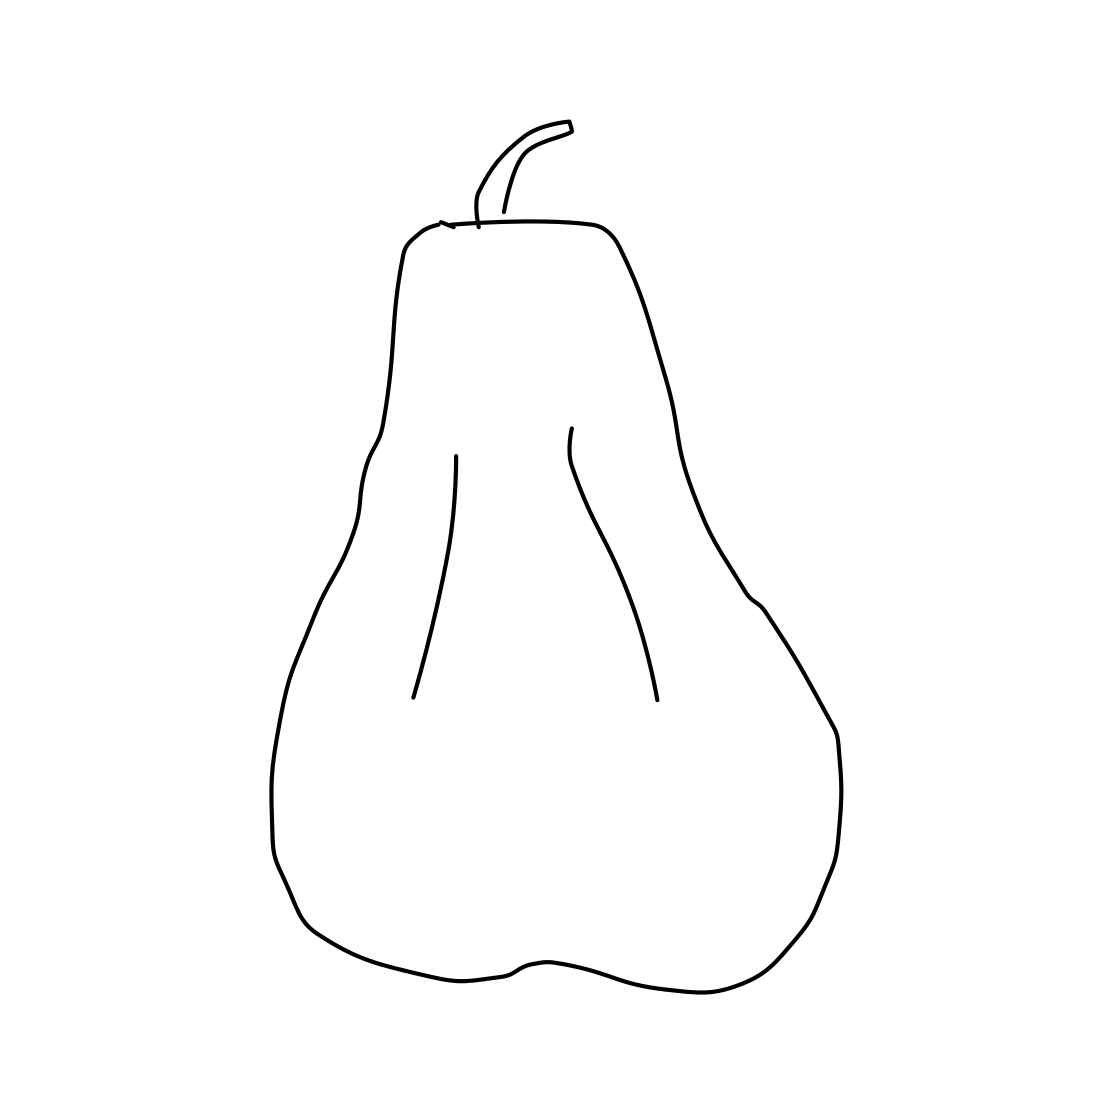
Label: pear